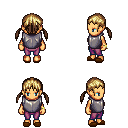
a pixel art fantasy rpg character, female body template, human, tanned skin, steel chest armor, magenta pants, blonde twin-tailed hairstyle, bracelets, brown slippers, four views (front, back, left, right), 2x2 character sprite sheet, small pixel art, hard edges, no anti-aliasing